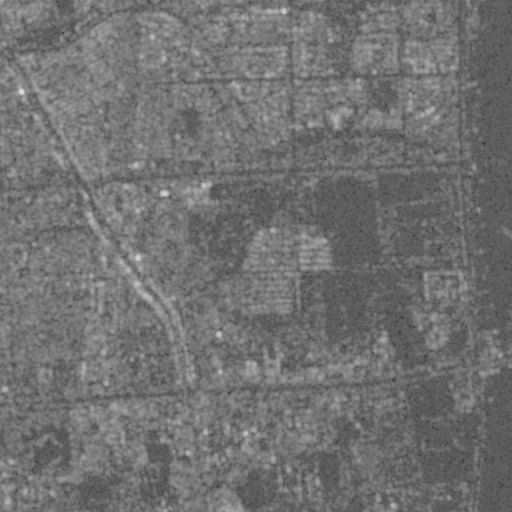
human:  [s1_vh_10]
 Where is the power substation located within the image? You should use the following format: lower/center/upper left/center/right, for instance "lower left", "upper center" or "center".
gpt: The power substation is located in the lower left of the image.
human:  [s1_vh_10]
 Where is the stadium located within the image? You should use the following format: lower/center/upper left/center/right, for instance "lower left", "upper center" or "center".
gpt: The stadium is located in the center left of the image.
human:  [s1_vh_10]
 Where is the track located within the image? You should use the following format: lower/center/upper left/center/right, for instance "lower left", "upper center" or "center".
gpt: The track is located in the center left of the image.
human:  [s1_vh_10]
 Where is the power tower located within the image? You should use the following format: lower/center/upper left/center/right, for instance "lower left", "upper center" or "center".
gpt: There is no power tower in the image.

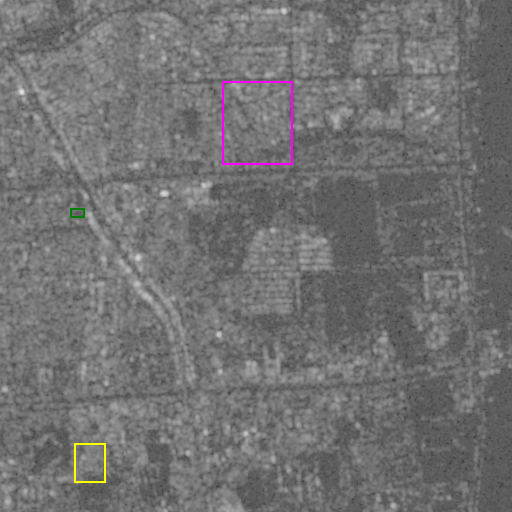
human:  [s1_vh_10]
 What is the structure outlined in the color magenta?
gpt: The structure outlined in magenta is a park.
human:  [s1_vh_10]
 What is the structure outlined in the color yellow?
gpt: The structure outlined in yellow is a power substation.
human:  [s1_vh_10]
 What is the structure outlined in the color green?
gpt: The structure outlined in green is a stadium.
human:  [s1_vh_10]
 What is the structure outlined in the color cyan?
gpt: There is no cyan outline.